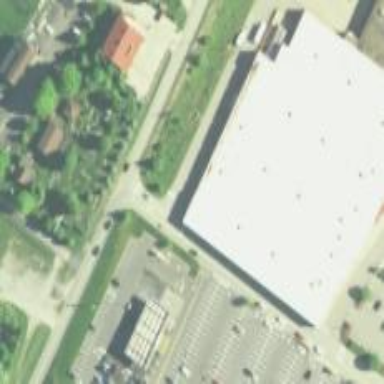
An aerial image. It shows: Retail building housing department store.